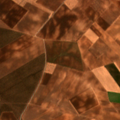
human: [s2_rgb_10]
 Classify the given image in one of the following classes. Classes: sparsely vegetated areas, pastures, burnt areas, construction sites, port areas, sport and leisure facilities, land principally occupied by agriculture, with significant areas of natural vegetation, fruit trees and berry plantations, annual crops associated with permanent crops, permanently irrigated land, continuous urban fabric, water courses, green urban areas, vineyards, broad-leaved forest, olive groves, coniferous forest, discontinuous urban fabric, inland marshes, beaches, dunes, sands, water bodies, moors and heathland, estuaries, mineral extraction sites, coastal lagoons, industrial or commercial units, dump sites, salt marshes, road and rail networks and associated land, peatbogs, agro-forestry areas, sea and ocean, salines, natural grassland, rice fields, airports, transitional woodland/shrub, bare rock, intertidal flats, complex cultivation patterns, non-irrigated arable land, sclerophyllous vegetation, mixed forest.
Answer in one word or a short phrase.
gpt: non-irrigated arable land, olive groves, annual crops associated with permanent crops